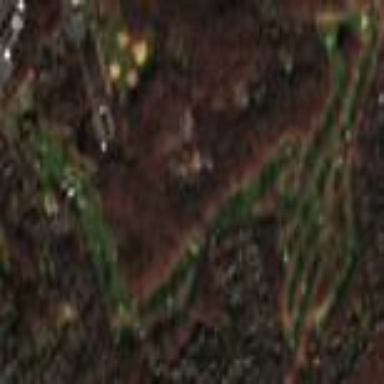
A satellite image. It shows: Golf course surrounded by greenery.